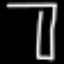
Label: pants